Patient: sex M, age 44
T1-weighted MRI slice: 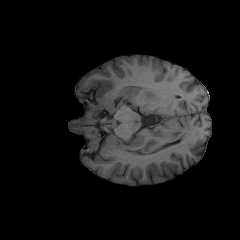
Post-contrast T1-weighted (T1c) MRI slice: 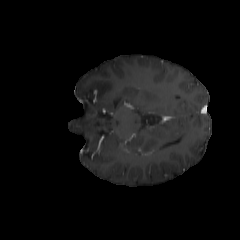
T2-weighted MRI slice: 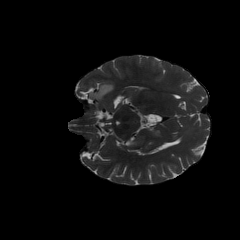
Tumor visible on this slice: yes
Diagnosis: Astrocytoma, IDH-mutant
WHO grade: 2